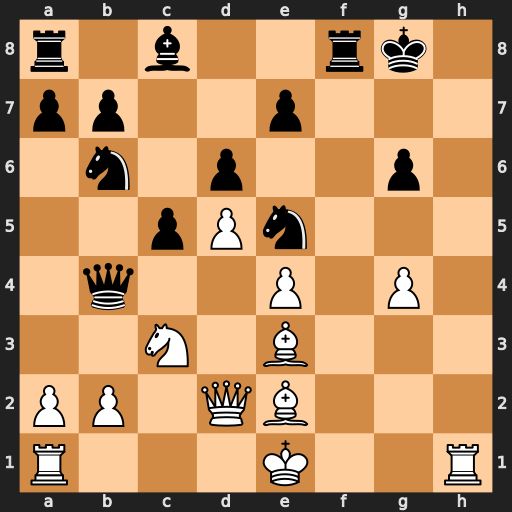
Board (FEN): r1b2rk1/pp2p3/1n1p2p1/2pPn3/1q2P1P1/2N1B3/PP1QB3/R3K2R
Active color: w
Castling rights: KQ
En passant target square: -
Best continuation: a3 Nbc4 axb4